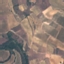
Label: PermanentCrop